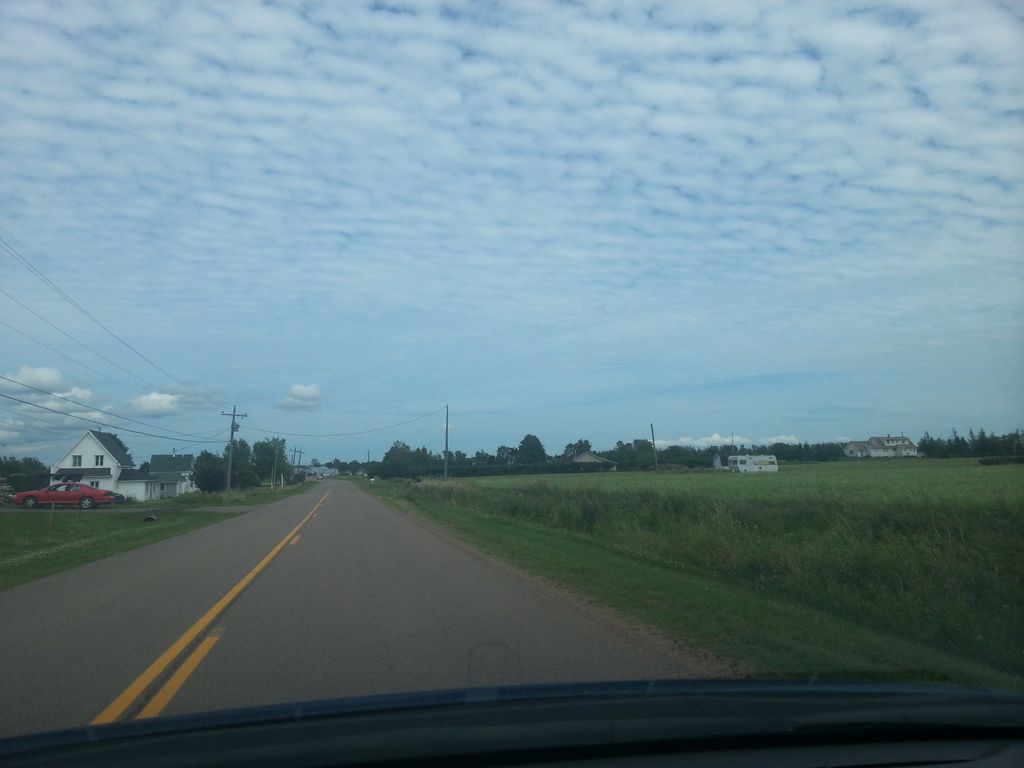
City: charlottetown